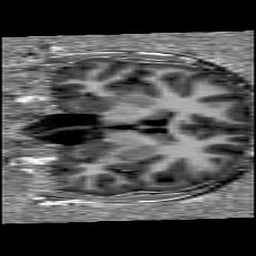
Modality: UNIT1
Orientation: coronal
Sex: female
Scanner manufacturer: siemens
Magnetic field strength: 3 T
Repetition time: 5 s
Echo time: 0.00355 s